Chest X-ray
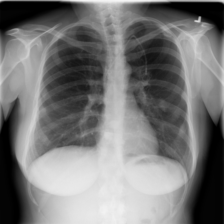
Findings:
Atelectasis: negative
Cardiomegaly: negative
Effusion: negative
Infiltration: negative
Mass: negative
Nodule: negative
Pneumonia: negative
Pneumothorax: negative
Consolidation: negative
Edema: negative
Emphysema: negative
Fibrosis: negative
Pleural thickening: negative
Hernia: negative